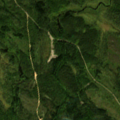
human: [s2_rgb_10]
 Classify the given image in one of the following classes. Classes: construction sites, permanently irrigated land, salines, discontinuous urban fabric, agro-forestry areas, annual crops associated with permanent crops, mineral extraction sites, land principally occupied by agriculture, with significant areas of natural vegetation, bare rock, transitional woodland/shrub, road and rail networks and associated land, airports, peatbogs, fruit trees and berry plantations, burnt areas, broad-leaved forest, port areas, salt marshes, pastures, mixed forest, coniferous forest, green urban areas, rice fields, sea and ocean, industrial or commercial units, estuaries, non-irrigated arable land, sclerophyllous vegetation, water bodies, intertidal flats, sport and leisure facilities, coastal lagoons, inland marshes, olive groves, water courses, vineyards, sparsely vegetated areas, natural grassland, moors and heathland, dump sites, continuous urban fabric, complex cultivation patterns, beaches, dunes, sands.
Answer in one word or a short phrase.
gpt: coniferous forest, transitional woodland/shrub